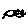
Label: cat